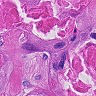
Metastatic tissue present: yes